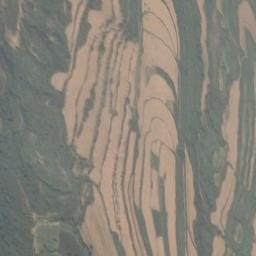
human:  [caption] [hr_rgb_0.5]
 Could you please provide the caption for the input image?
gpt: The bare and green terrace is next to some trees .

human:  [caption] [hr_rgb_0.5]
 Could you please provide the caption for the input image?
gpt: A large layer of brown and green mixed terraces .

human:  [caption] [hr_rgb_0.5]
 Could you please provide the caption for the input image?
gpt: There is a winding path between the terraces .

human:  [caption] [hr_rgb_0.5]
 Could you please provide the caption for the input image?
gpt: Many green plants are on the terrace .

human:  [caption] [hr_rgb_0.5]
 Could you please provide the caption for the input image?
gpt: There are many yellow terraces and green ones .